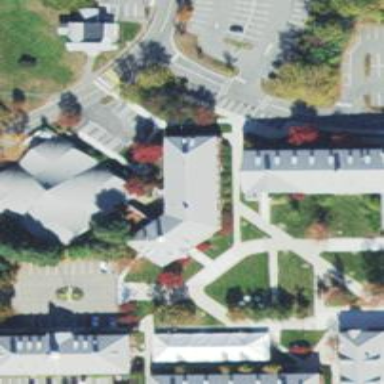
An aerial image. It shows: College building that houses library.